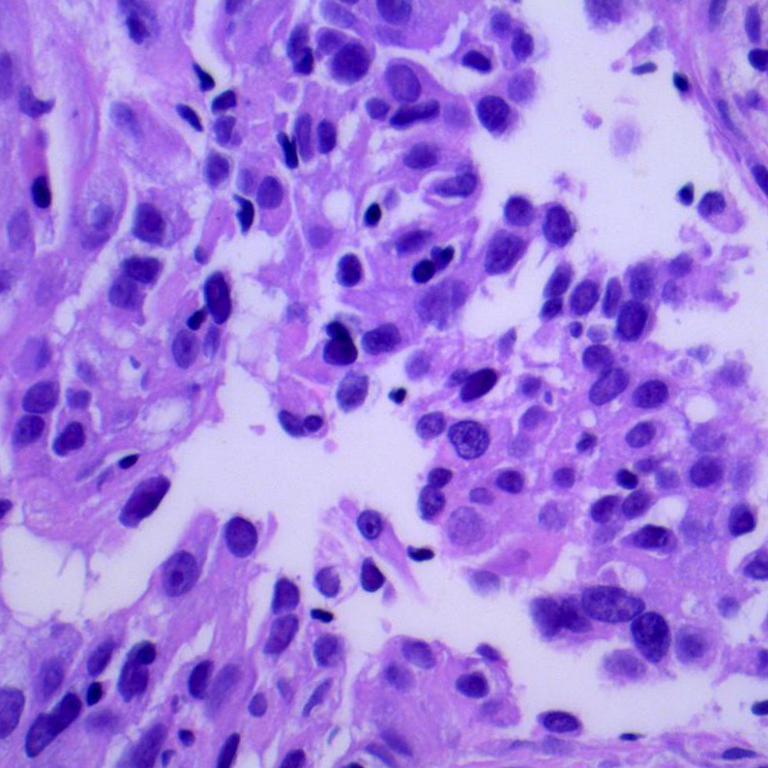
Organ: lung
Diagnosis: adenocarcinomas